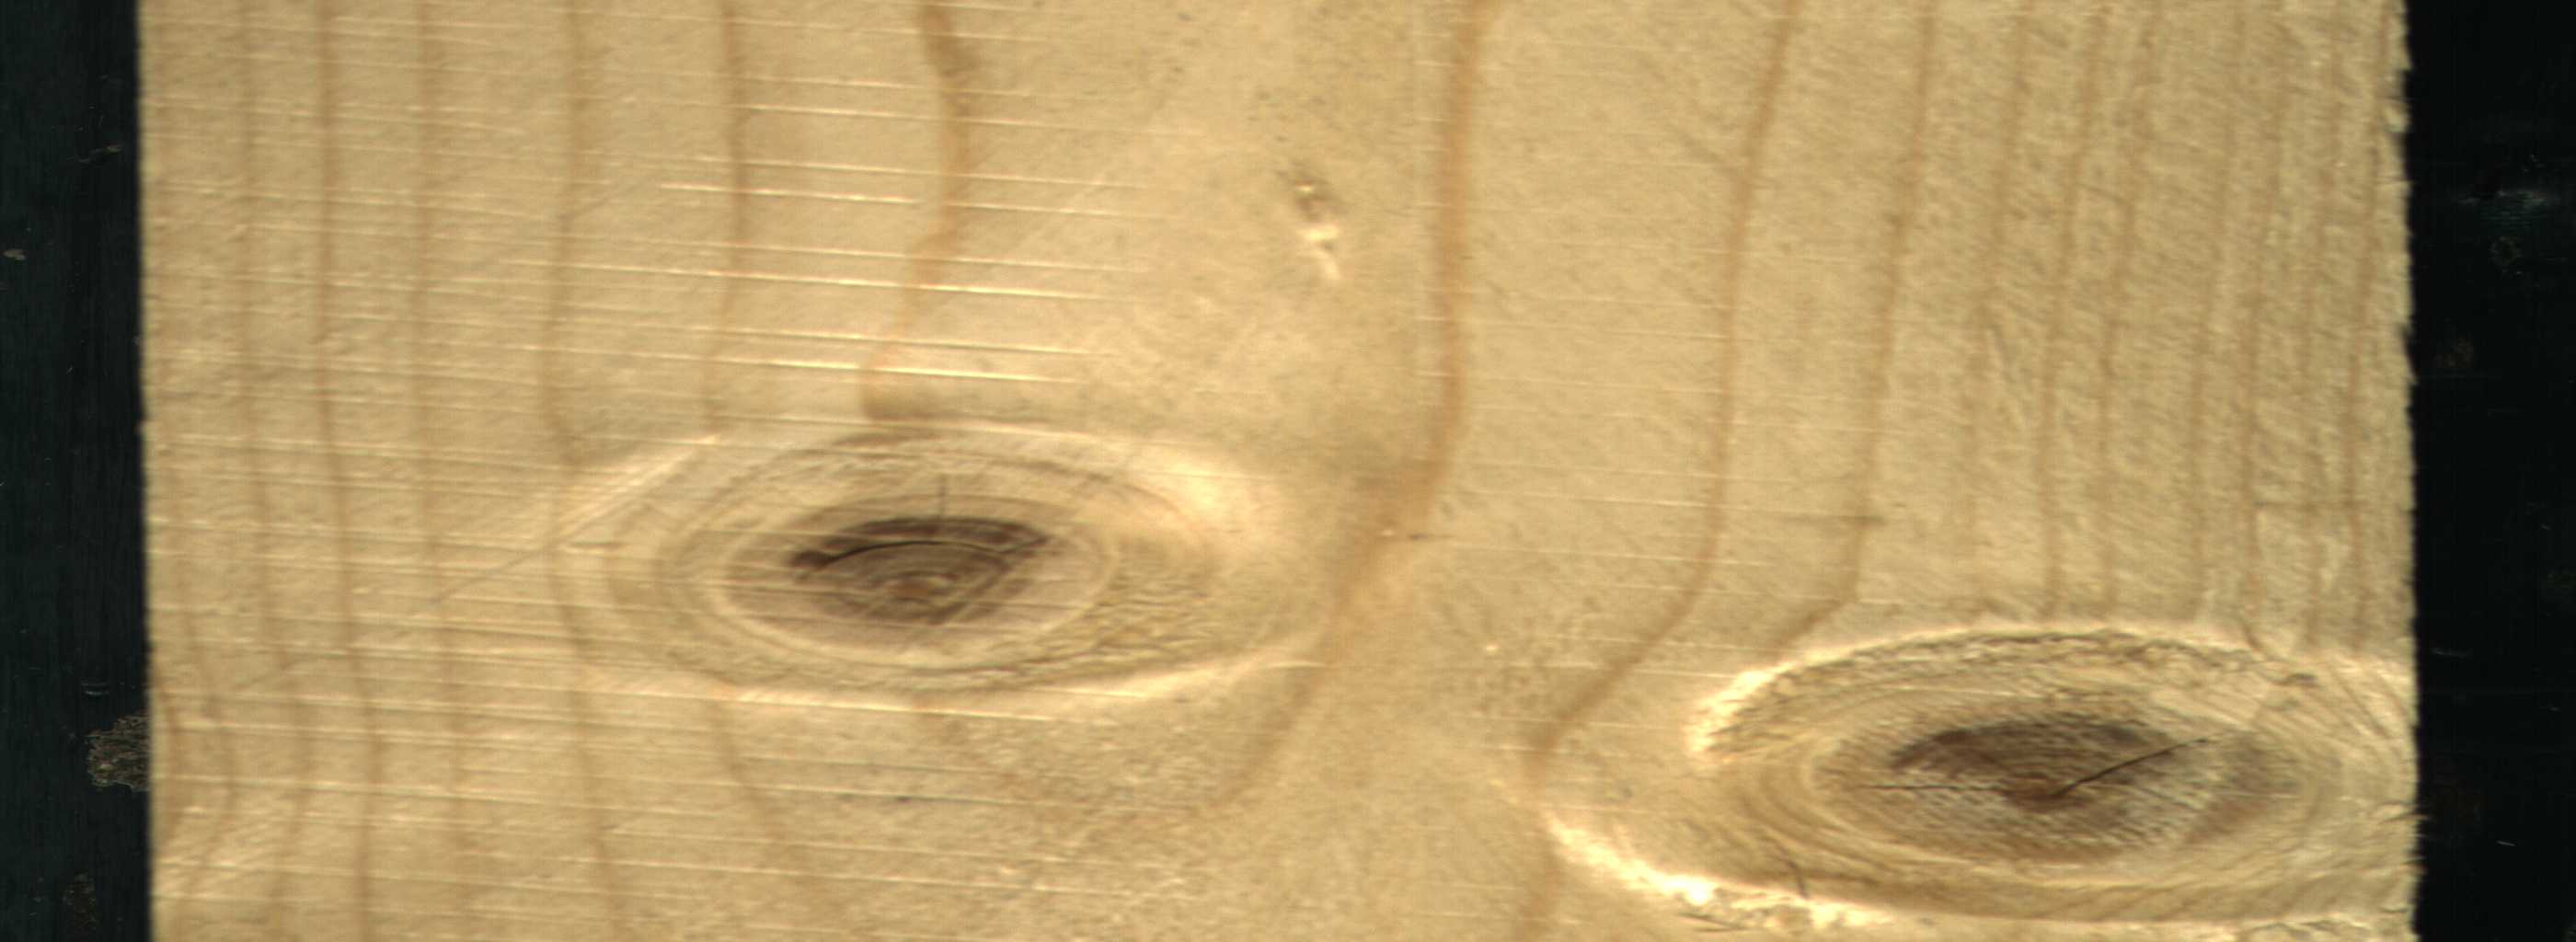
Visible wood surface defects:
knot_with_crack
Live_Knot